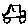
Label: car